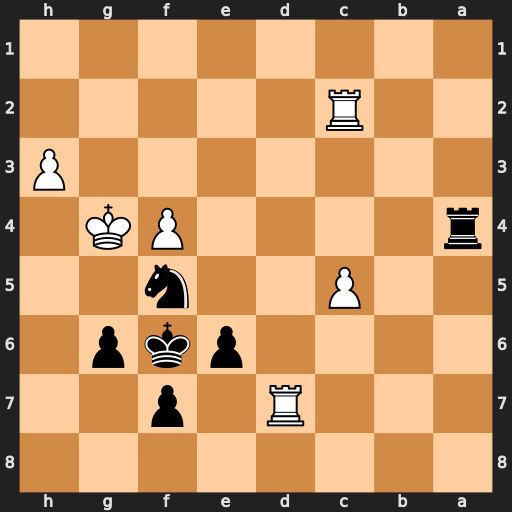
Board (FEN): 8/3R1p2/4pkp1/2P2n2/r4PK1/7P/2R5/8
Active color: b
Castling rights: -
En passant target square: -
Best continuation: Ne3+ Kg3 Nxc2